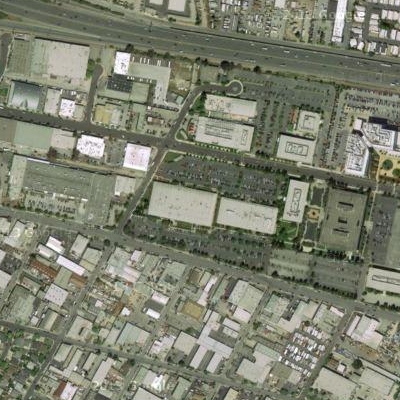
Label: Industry